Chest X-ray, PA view. Patient: 52 years old, sex F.
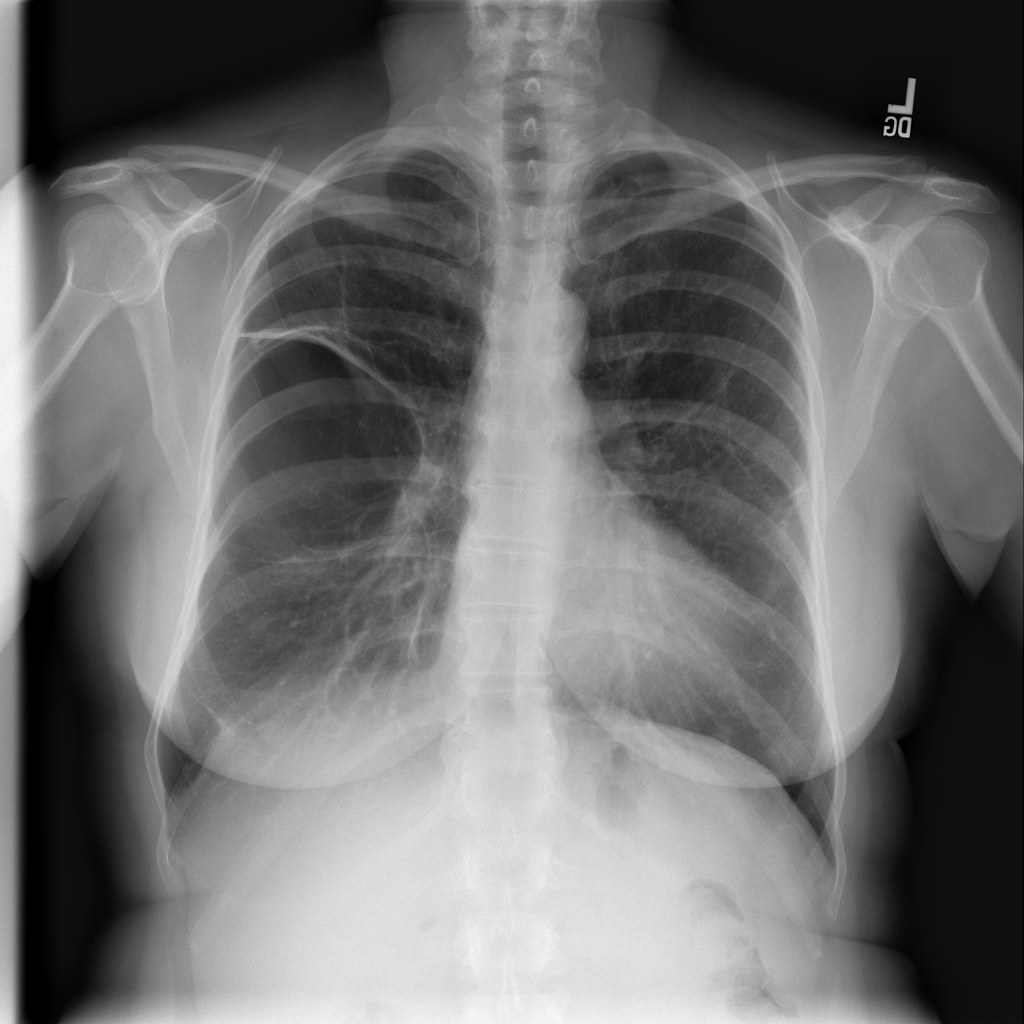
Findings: Pneumothorax